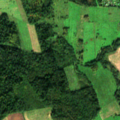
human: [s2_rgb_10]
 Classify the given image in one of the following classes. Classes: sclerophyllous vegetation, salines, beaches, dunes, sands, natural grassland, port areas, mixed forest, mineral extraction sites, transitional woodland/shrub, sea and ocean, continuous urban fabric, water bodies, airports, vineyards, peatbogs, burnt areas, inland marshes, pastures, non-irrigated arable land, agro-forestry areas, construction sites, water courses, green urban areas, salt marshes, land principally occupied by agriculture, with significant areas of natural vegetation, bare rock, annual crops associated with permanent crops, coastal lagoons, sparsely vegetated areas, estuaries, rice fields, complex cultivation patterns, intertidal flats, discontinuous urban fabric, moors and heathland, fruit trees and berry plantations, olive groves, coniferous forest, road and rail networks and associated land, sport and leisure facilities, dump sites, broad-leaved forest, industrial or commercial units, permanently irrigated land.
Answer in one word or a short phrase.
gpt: non-irrigated arable land, pastures, complex cultivation patterns, land principally occupied by agriculture, with significant areas of natural vegetation, broad-leaved forest, mixed forest